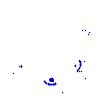
Particle: electron